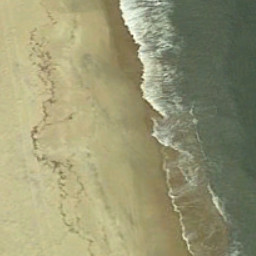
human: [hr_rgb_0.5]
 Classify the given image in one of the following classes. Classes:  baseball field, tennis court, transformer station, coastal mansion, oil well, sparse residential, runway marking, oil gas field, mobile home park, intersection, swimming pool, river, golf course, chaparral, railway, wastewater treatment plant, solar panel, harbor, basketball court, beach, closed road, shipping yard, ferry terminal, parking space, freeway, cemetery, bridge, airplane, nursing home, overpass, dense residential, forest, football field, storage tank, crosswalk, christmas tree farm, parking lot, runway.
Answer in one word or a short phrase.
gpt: beach